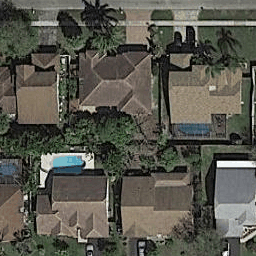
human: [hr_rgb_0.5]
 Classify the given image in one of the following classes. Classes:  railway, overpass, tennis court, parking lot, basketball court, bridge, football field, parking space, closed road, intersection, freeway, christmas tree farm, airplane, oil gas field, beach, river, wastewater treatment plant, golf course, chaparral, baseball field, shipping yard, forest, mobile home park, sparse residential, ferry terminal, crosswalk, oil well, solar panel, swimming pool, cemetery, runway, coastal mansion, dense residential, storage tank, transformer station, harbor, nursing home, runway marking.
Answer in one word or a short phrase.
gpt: dense residential